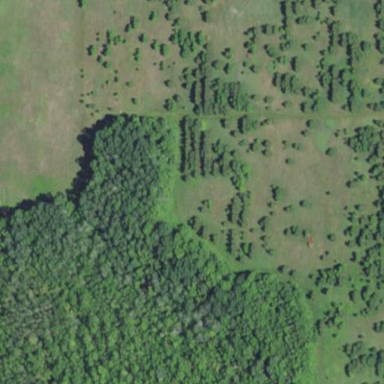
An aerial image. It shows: Beautiful woodland area.